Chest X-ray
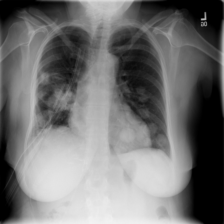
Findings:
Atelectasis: negative
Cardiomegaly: negative
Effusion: negative
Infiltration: negative
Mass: negative
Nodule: negative
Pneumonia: negative
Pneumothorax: positive
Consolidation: negative
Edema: negative
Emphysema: negative
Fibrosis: negative
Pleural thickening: negative
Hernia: negative